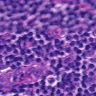
Metastatic tissue present: no